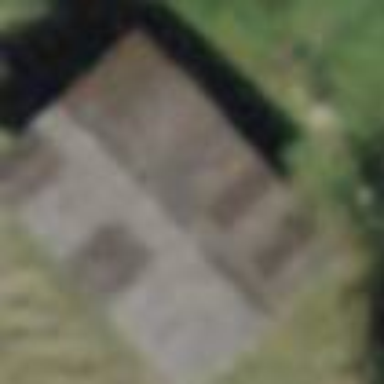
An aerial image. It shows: Rural barn.